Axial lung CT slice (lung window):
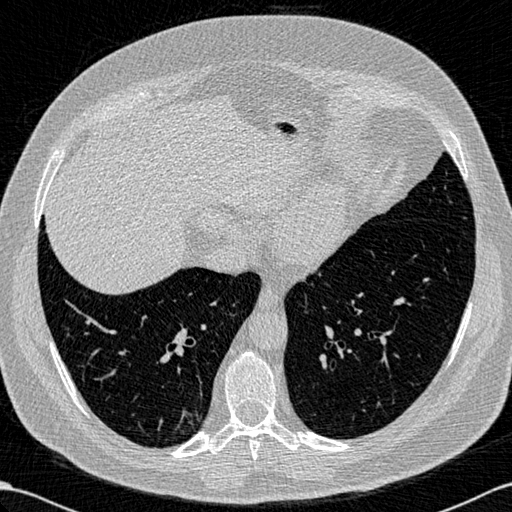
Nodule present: no